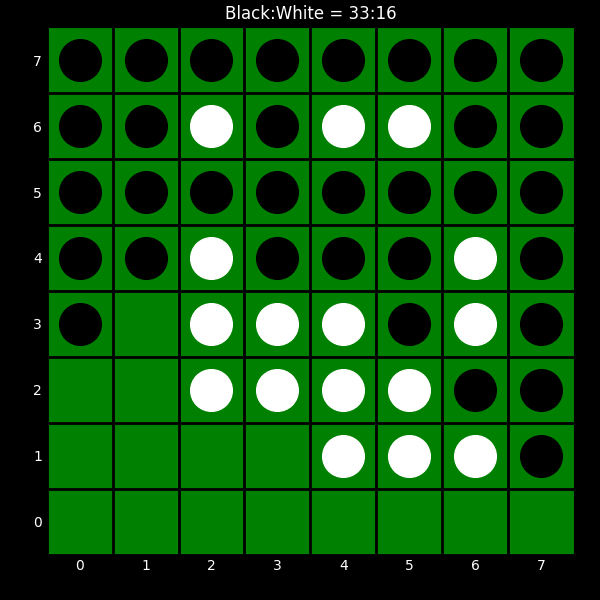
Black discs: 33
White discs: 16